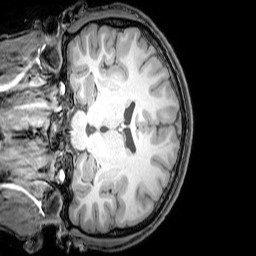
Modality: T1w
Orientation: coronal
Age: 21
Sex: male
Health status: healthy
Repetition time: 0.081 s
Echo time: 0.037 s